Question: Can I use only 1 call intent (onclick) for all the buttons in xml, then the value (phone number) that will be passed to the intent, is based on what button was clicked?
Instead of this Java Sample:
'''
public void CallRedCross(View call) {
Intent callIntent = new Intent(Intent.ACTION_DIAL);
callIntent.setData(Uri.parse("tel:<PHONE>"));
startActivity(callIntent);
}
public void CallViracMPS(View call) {
Intent callIntent = new Intent(Intent.ACTION_DIAL);
callIntent.setData(Uri.parse("tel:<PHONE>"));
startActivity(callIntent);
}
'''
I should only have 1 Call Intent for all the buttons.
'''
public void CallPhone(View call) {
Intent callIntent = new Intent(Intent.ACTION_DIAL);
callIntent.setData(Uri.parse("tel: **BUTTON VALUE** "));
startActivity(callIntent);
}
'''

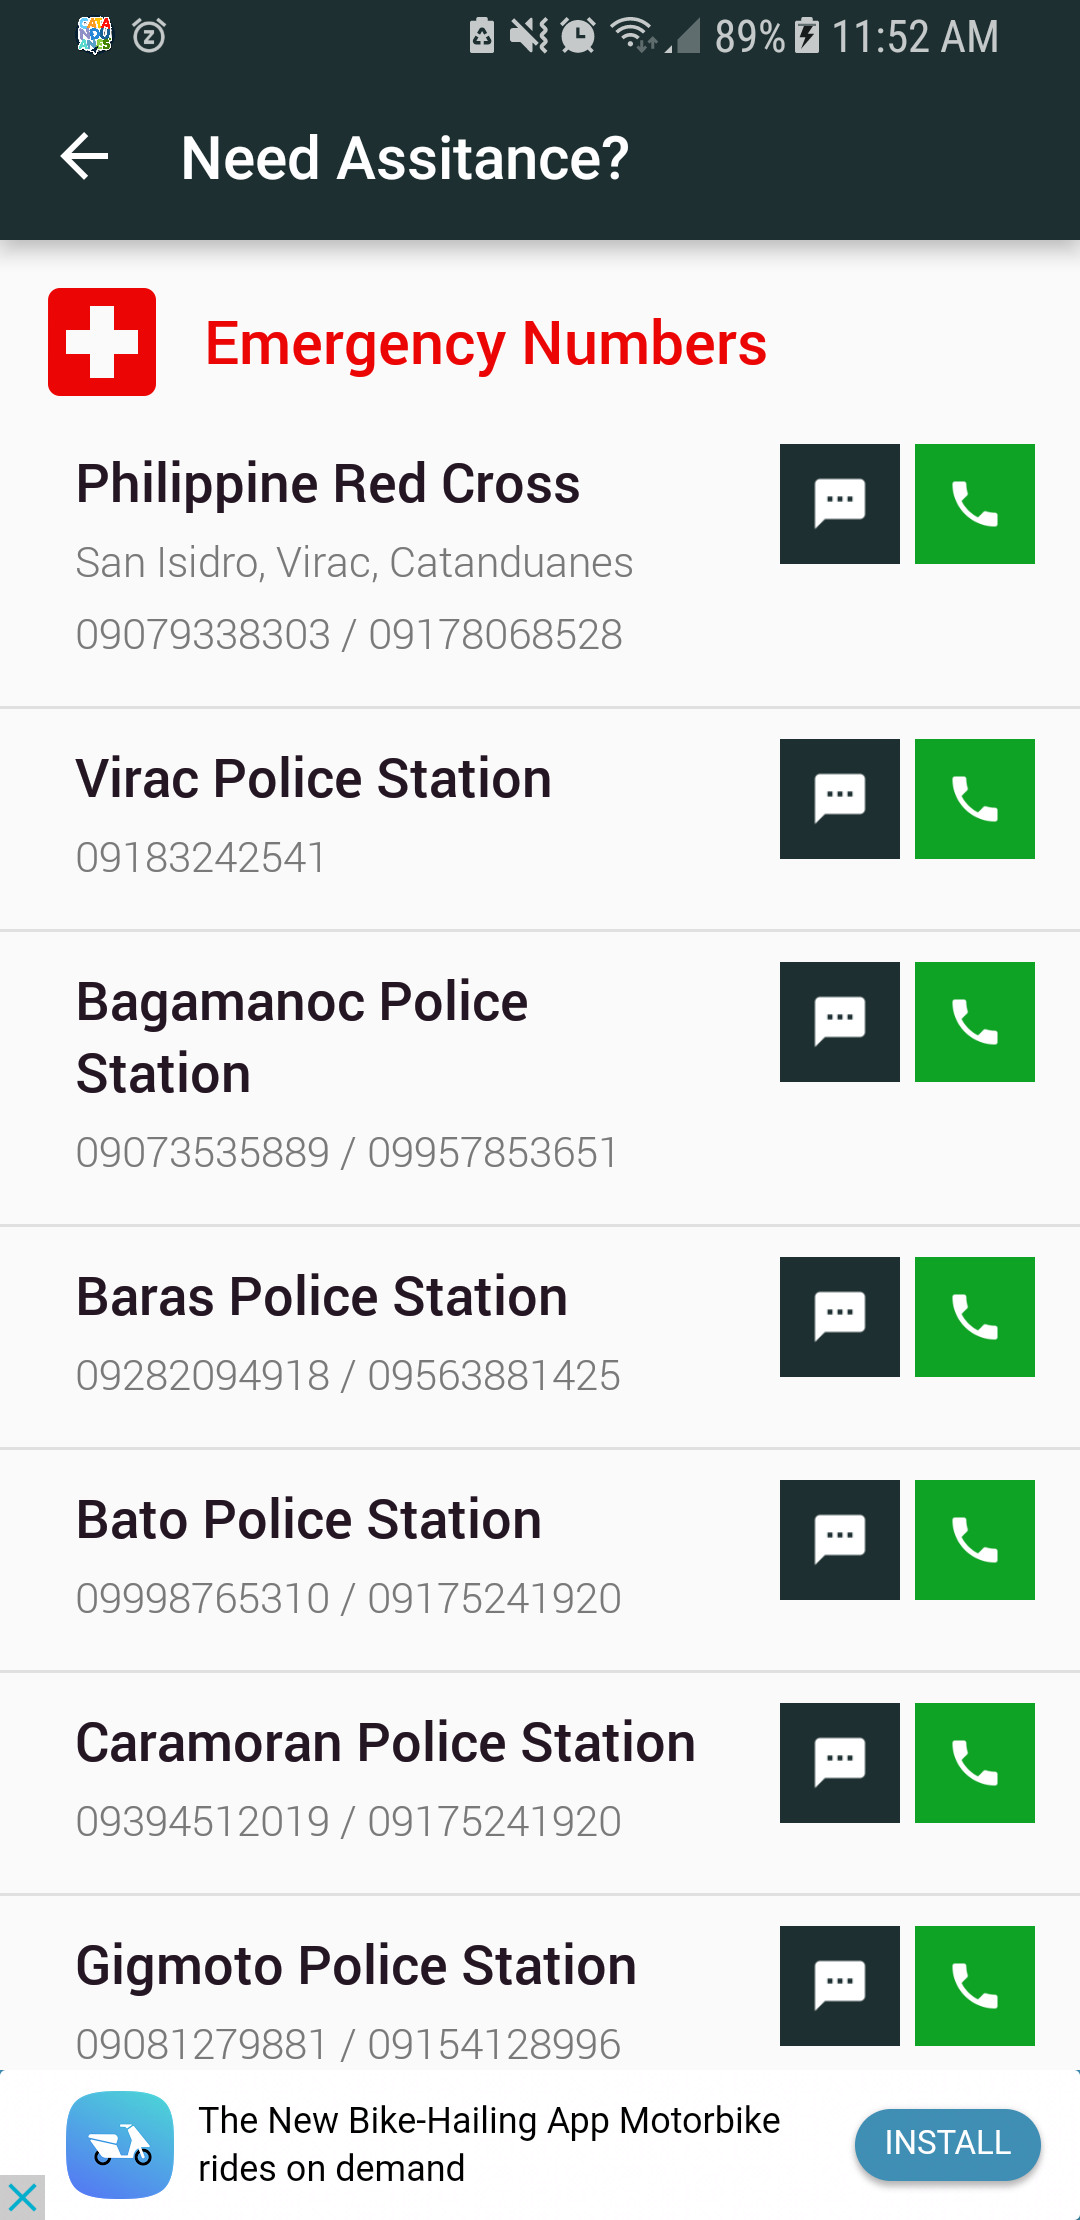
Answer: Sure you could easily make your Intent a class level variable if that makes you feel better, but why do you want to use one intent for all of them. An intent is nothing more then an "intention" or an action that will be taken. I prefer to make an IntentFactory that passes the required parameters and returns the intent for the caller to use. This allows all intent management and changing of activities to live in one central location. Here is an example.
'''
/**
*
* Created by App Studio 35 on 6/27/17.
*/
public class IntentFactory {
/**
*
* @param context
* @return intent
*/
public static Intent getLoginIntent(Context context, boolean launchedFromNotification, String idOfDetailToOpen){
Intent intent = new Intent(context, LoginActivity.class);
intent.putExtra(Globals.INTENT_KEYS.KEY_FROM_BADGE_ACCESS, launchedFromNotification);
intent.putExtra(Globals.INTENT_KEYS.KEY_ID_OF_DETAIL_TO_OPEN, idOfDetailToOpen);
intent.addFlags(Intent.FLAG_ACTIVITY_NEW_TASK|Intent.FLAG_ACTIVITY_CLEAR_TASK);
return intent;
}
/**
*
* @param context
* @return
*/
public static Intent getSettingsIntent(Context context){
Intent intent = new Intent(context, SettingsActivity.class);
return intent;
}
/**
*
* @param filePath
* @param subject
* @param body
* @return
*/
public static Intent getSendImageIntent(String filePath, String subject, String body){
Intent intent = new Intent(Intent.ACTION_SEND);
intent.setType("image/jpg");
intent.putExtra(Intent.EXTRA_STREAM, Uri.parse("file://" + filePath));
intent.putExtra(Intent.EXTRA_SUBJECT, subject);
intent.putExtra(Intent.EXTRA_TEXT, body);
return Intent.createChooser(intent, "Share File");
}
/**
*
* @param toEmailAddresses
* @param subject
* @param body
* @param uris
* @return
*/
public static Intent getEmailIntent(String[] toEmailAddresses, String subject, String body, ArrayList<Uri> uris) {
Intent intent = new Intent(Intent.ACTION_SEND_MULTIPLE);
intent.setType("text/plain");
intent.putExtra(Intent.EXTRA_EMAIL, toEmailAddresses);
intent.putExtra(Intent.EXTRA_SUBJECT, subject);
intent.putExtra(Intent.EXTRA_TEXT, body);
intent.addFlags(Intent.FLAG_GRANT_READ_URI_PERMISSION);
if(uris != null) {
intent.putParcelableArrayListExtra(Intent.EXTRA_STREAM, uris);
}
return Intent.createChooser(intent, "Send mail...");
}
/**
* Used to launch to app details screen for toggling of permissions or other things
* @param context
* @return
*/
public static Intent getShowAppDetailSettingsIntent(Context context){
Intent intent = new Intent();
intent.setAction(Settings.ACTION_APPLICATION_DETAILS_SETTINGS);
intent.addCategory(Intent.CATEGORY_DEFAULT);
intent.setData(Uri.parse("package:" + context.getPackageName()));
intent.addFlags(Intent.FLAG_ACTIVITY_NEW_TASK);
intent.addFlags(Intent.FLAG_ACTIVITY_NO_HISTORY);
intent.addFlags(Intent.FLAG_ACTIVITY_EXCLUDE_FROM_RECENTS);
return intent;
}
}
'''
and of course you would customize this for your own personal intents. But it is not a heavy object, so I would prefer legibility and clean maintainable code over finding a way to reuse the Intent. Although you could certainly just move it up to a class level if you would like that way you are just referencing the class level variable Intent if preferred.
Apologies, I just reread it, so you are trying to use the button pressed to represent which string to pass. You can do this with the android:tag element by simply putting the values inside the tag if your list is static.
However, if your list is dynamic then your bindView should contain a click. Your constructor of the Adapter should take an interface for callback of click and you can pass out clicked model associated with the index and of course at that time use the model.getTelephoneNumber to pass to your method. Does that make sense?
As requested to use the TAG method for your static list you could do:
'''
public void CallRedCross(View call) {
Intent callIntent = new Intent(Intent.ACTION_DIAL);
callIntent.setData(Uri.parse("tel:"+call.getTag()));
startActivity(callIntent);
}
'''
Of course I merely pointed you to using the tag, the above code is your code.